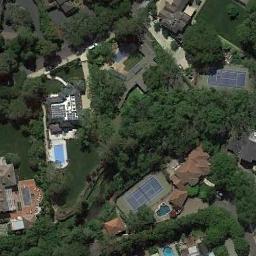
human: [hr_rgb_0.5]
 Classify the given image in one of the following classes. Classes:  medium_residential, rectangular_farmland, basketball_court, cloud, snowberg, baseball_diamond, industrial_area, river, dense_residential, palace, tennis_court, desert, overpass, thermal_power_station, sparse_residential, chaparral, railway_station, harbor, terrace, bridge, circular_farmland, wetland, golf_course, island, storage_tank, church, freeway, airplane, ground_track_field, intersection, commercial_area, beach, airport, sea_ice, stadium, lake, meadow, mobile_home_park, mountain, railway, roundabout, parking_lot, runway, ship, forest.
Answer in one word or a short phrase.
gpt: tennis_court